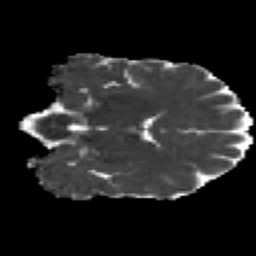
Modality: MD
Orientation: coronal
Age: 27
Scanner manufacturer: siemens
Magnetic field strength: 3 T
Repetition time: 2.2 s
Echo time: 0.084 s